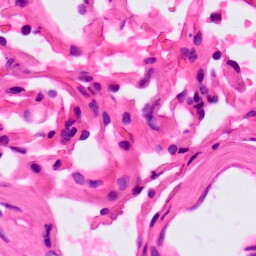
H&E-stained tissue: Lung